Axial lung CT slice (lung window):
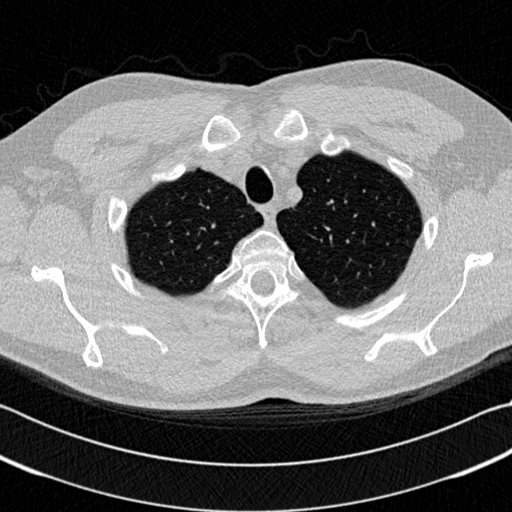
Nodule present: no